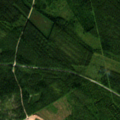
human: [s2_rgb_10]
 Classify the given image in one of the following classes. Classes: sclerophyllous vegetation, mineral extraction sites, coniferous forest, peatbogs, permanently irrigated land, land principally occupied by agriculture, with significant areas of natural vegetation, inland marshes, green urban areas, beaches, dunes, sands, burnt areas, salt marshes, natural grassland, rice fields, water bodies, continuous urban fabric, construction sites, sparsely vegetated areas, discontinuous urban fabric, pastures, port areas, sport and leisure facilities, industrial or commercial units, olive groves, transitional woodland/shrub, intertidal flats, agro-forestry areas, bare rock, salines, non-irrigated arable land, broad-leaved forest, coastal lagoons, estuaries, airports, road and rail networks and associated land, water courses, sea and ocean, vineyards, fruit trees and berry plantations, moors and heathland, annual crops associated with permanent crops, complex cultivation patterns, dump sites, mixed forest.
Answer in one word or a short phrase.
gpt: coniferous forest, mixed forest